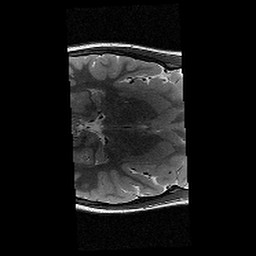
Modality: T2w
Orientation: axial
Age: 10
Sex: female
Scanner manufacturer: siemens
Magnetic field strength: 3 T
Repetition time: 9.23 s
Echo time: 0.067 s